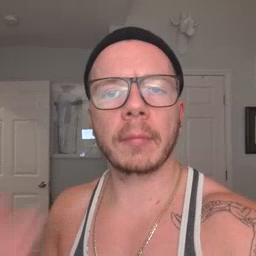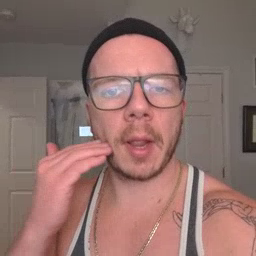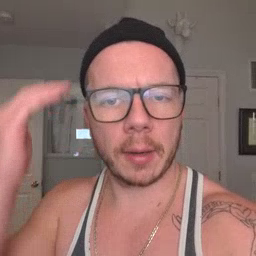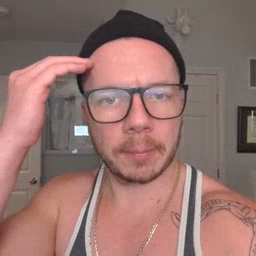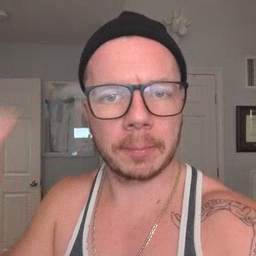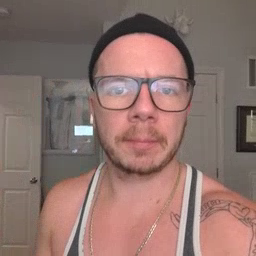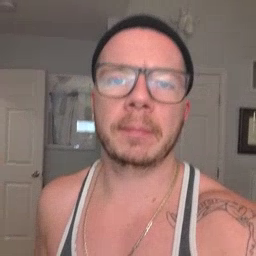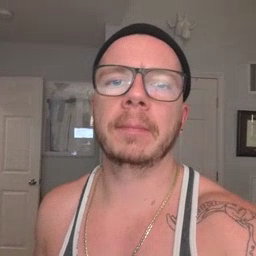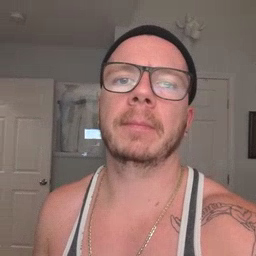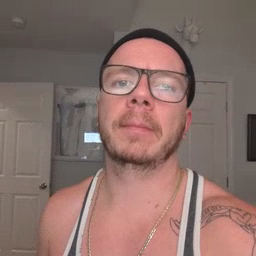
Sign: head